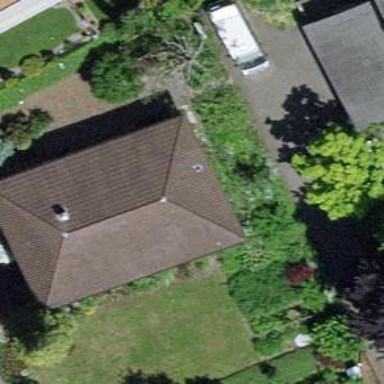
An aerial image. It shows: Detached building.